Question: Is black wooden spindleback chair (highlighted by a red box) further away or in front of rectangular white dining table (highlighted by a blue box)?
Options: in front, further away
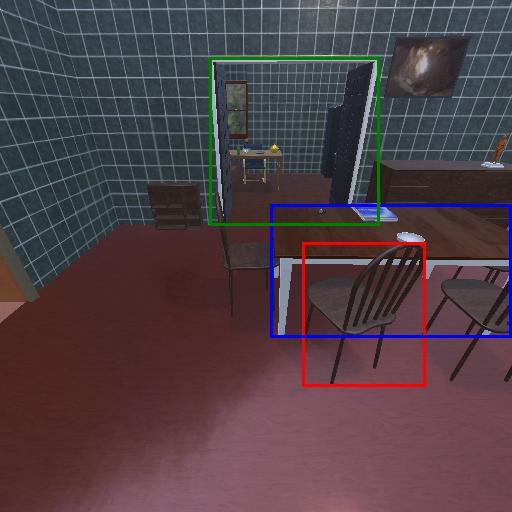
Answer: in front